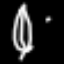
Label: leaf